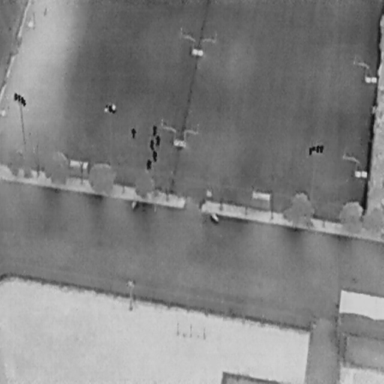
There are six People in the infrared image.